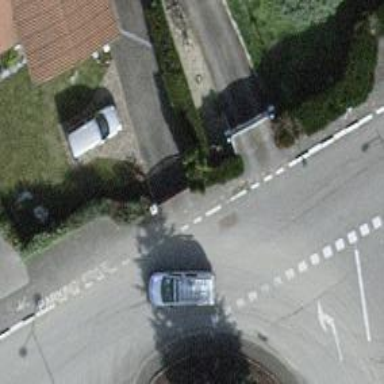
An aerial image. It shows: Gate.